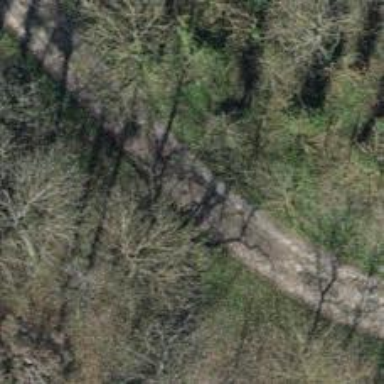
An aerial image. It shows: Unpaved track road.